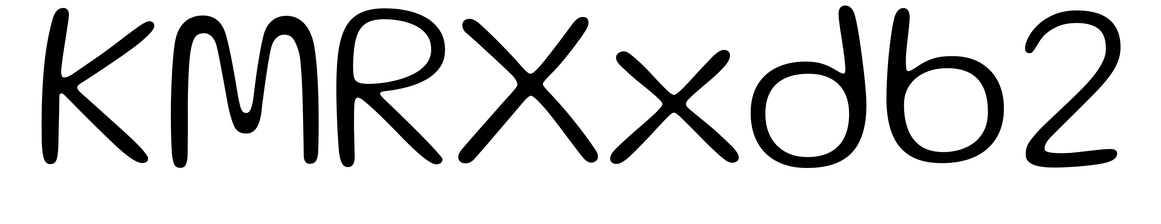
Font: Gluten_ExtraLight